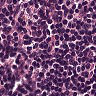
Metastatic tissue present: no